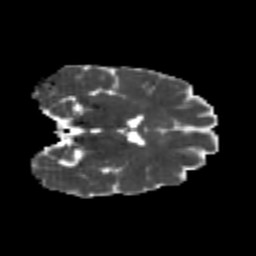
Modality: MD
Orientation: coronal
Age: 23
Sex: female
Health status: healthy
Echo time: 0.074 s